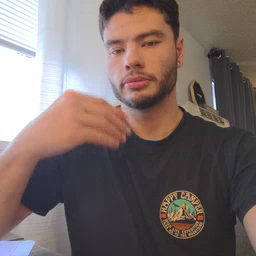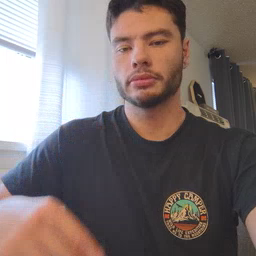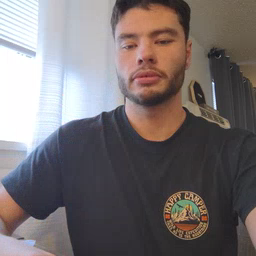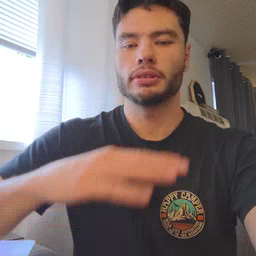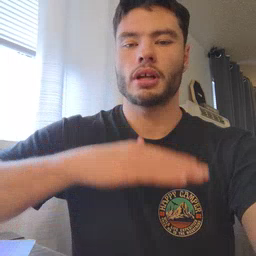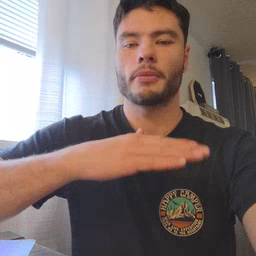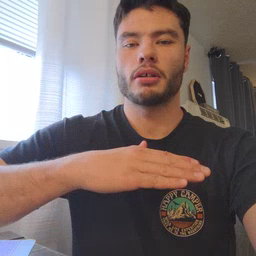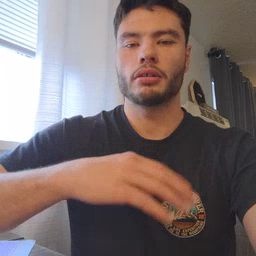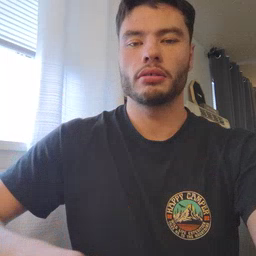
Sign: table